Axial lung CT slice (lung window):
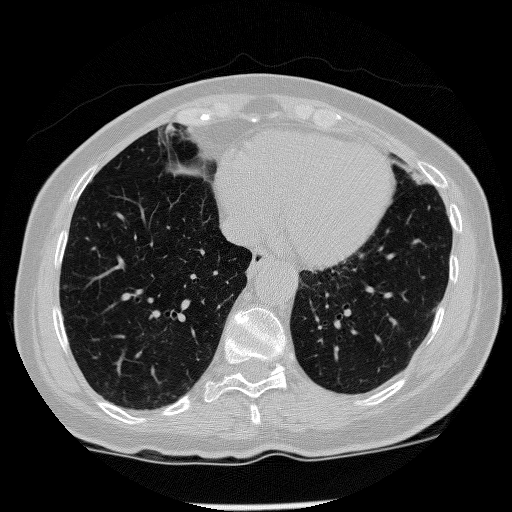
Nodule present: no